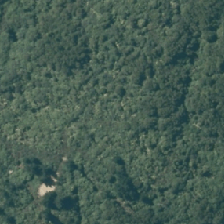
Land cover: indigenous_forest